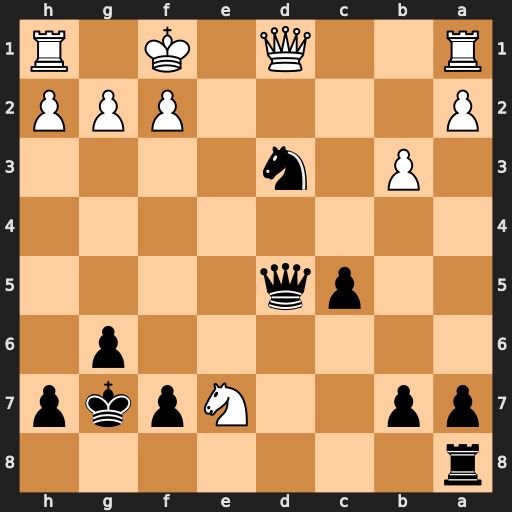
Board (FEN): r7/pp2Npkp/6p1/2pq4/8/1P1n4/P4PPP/R2Q1K1R
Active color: b
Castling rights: -
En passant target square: -
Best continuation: Qd4 Qd2 Qxa1+